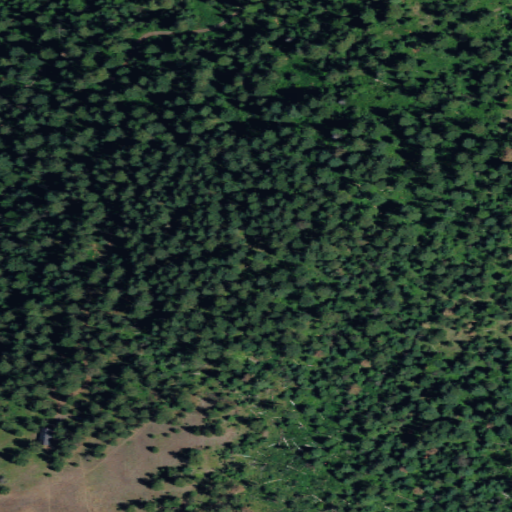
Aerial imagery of mountain in Washington named Puffer Butte containing evergreen forest, grassland, shrub, and open development